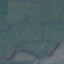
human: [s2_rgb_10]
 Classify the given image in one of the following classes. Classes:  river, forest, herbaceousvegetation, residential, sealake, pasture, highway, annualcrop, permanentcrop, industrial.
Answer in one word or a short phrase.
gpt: Pasture